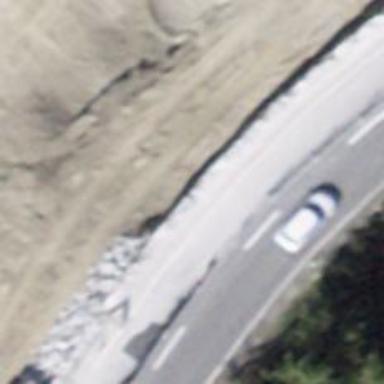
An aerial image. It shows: Retaining wall.